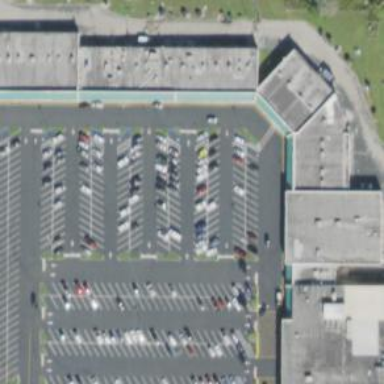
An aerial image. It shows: Parking space.